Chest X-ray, PA view. Patient: 61 years old, sex F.
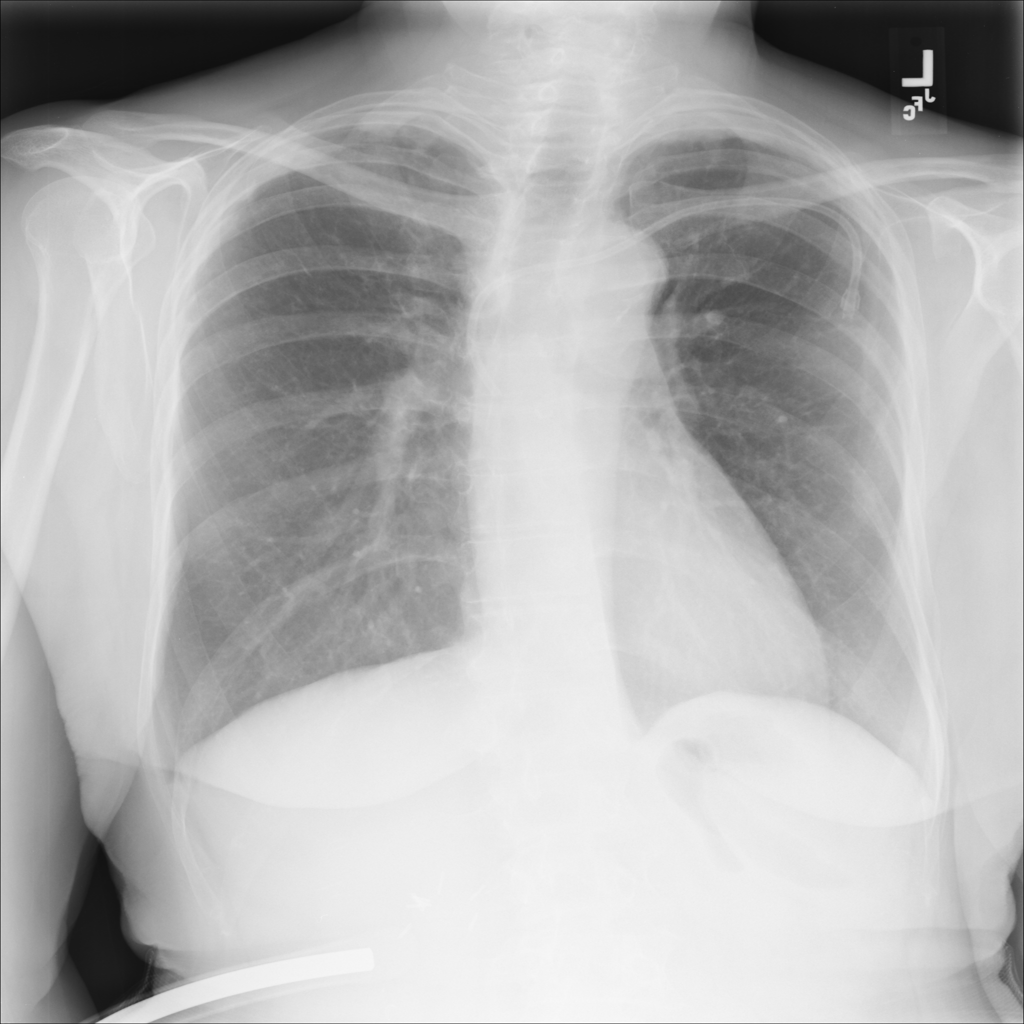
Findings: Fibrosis